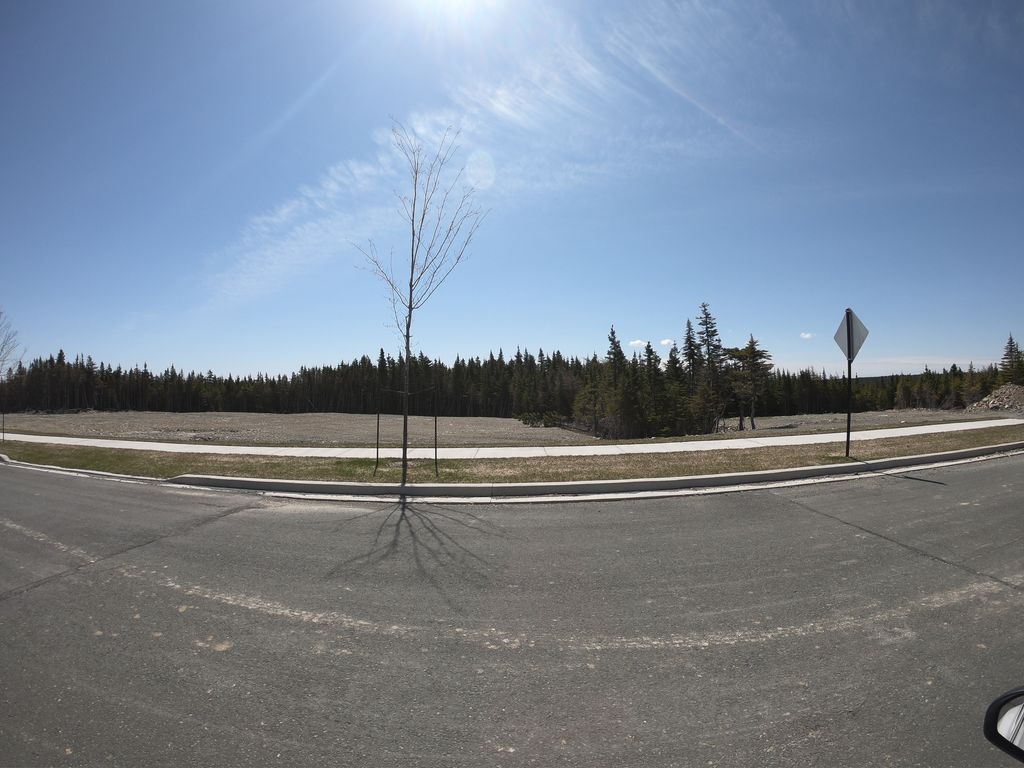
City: st_johns